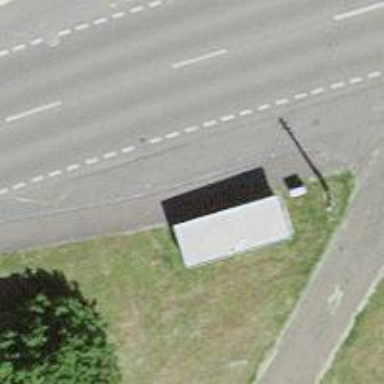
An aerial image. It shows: Platform with shelter for public transport.